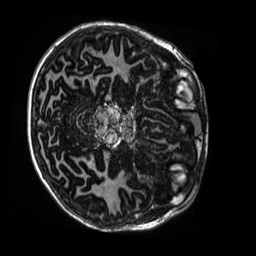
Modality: MP2RAGE
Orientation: axial
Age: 11
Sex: male
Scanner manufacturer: siemens
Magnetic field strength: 3 T
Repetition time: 4 s
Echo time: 0.00303 s